Question: Below is my table.
see the 'Building_Id' 41. I want to delete all the values from this row except 'Building_Id' and 'Building_Name'. How can I do that.

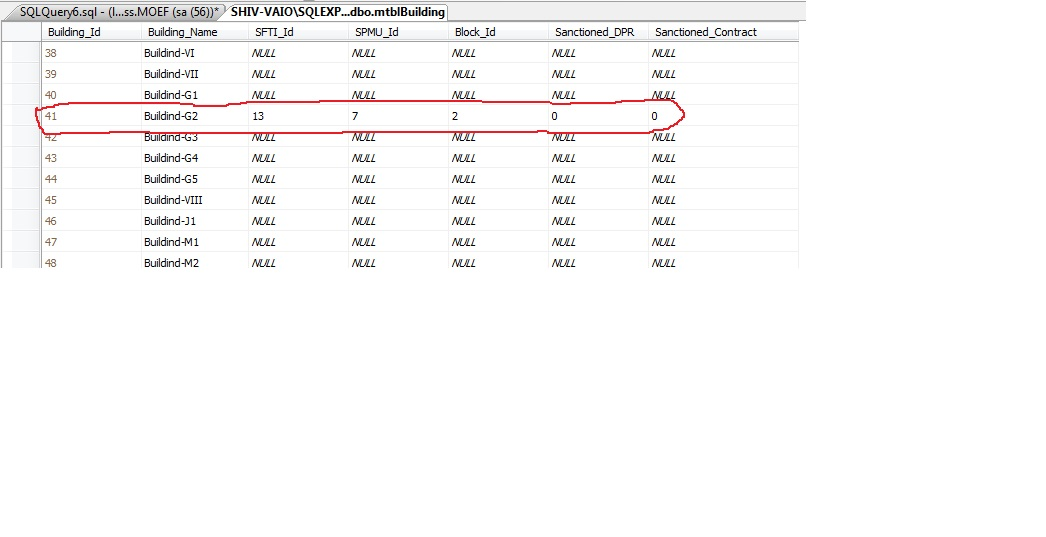
Answer: However, you can 'UPDATE' all these value into 'null' for this 'Building_Id= 41' row:
'''
UPDATE tablename
SET SFTI_Id = NULL,
SPMU_Id = NULL,
Sanctioned_DPR = NULL,
Sacnctioned_Contract = NULL
WHERE Building_Id= 41;
'''
Assuming the columns accept null values.